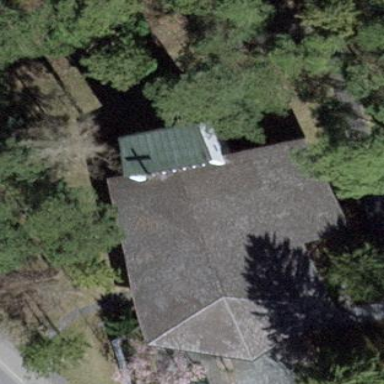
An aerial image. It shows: Building that serves as place of worship.